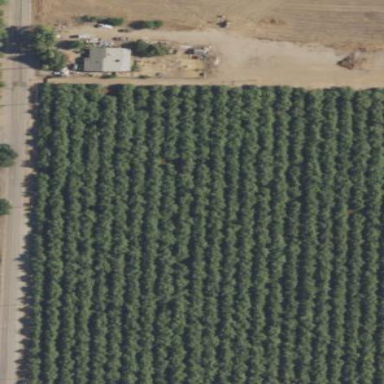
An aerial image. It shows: Almond orchard with rows of almond trees.